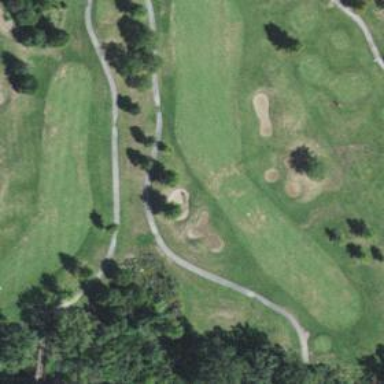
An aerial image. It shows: Well-maintained grassy area designated as golf fairway for the sport of golf. The grass is neatly mown.